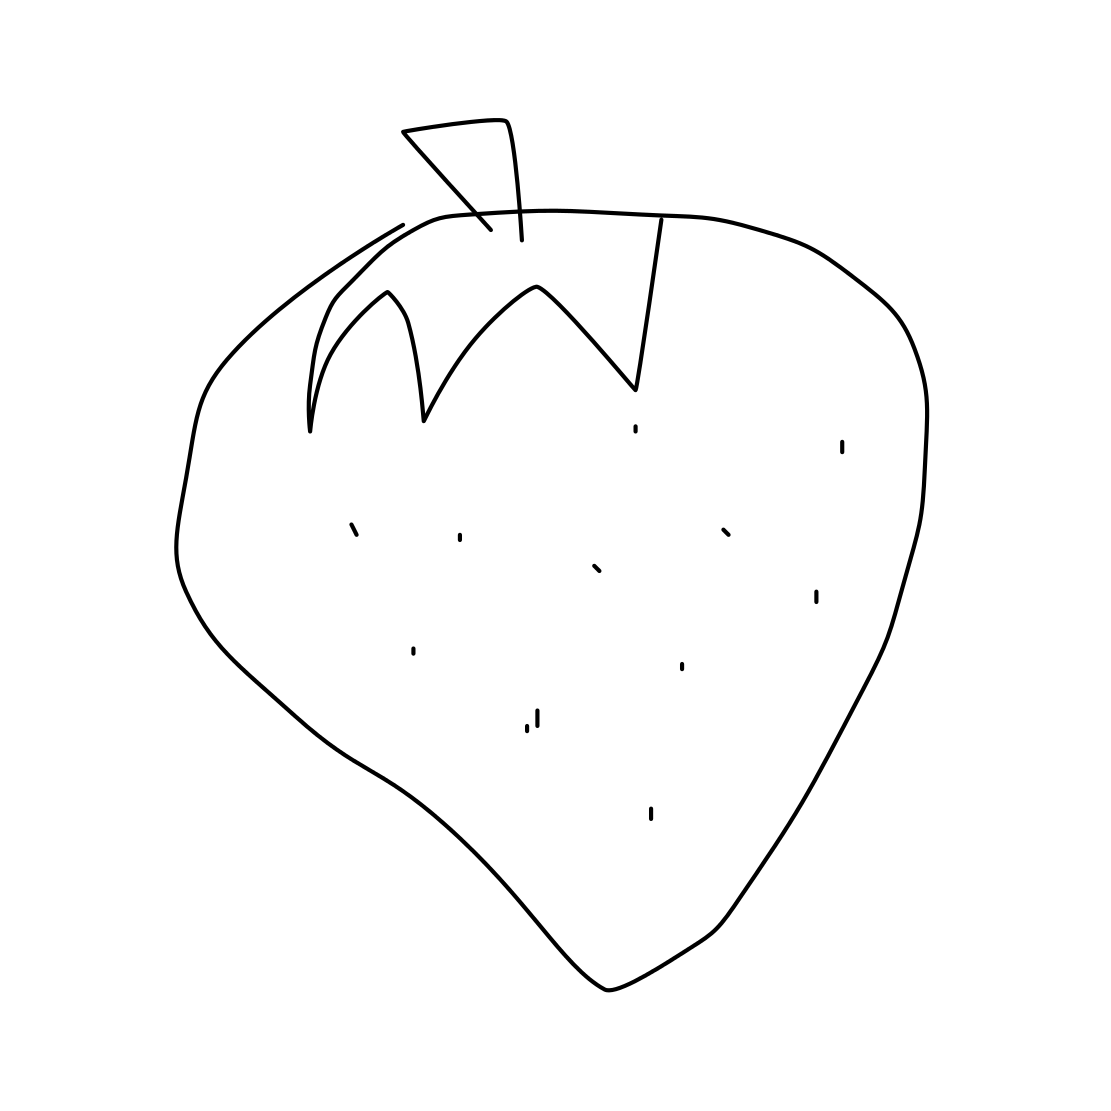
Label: strawberry